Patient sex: M
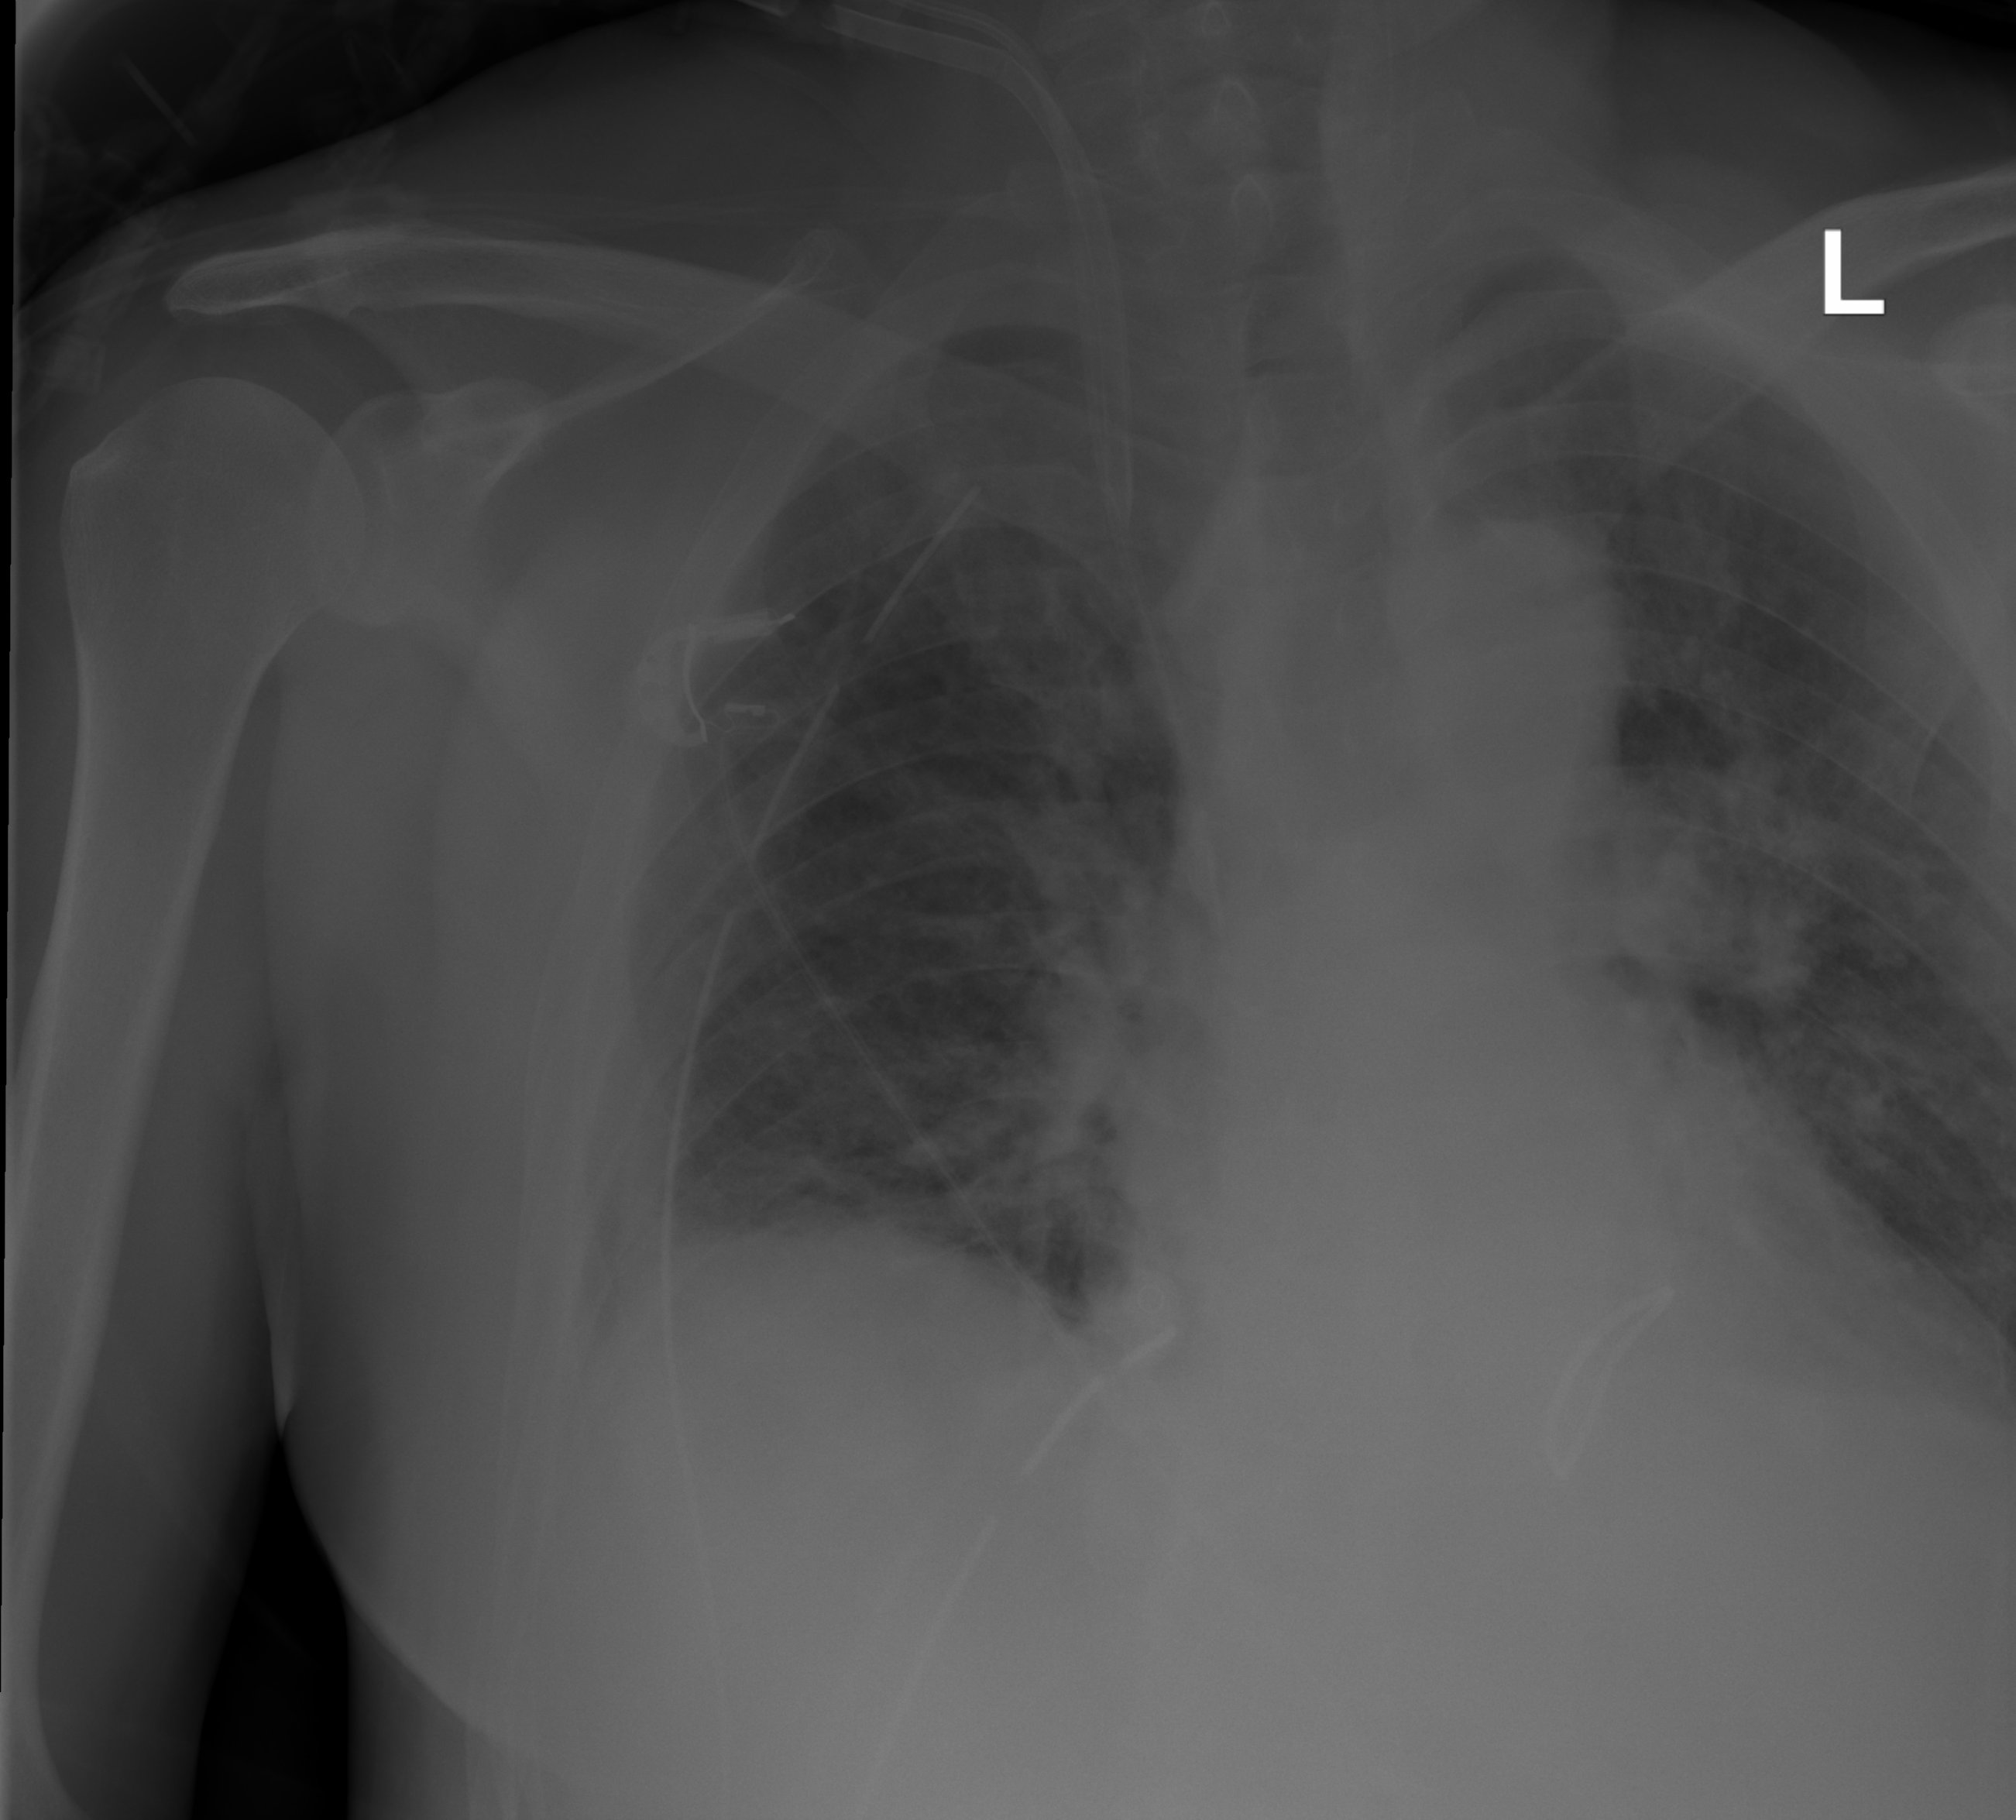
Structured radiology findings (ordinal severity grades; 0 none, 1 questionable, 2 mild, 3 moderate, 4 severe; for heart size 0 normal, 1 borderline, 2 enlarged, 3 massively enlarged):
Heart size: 0
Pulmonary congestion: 3
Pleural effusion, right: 0
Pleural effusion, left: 0
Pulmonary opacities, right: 2
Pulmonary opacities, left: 2
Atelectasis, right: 2
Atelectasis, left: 2